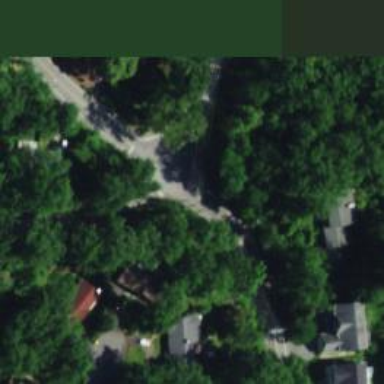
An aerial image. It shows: Neighborhood.